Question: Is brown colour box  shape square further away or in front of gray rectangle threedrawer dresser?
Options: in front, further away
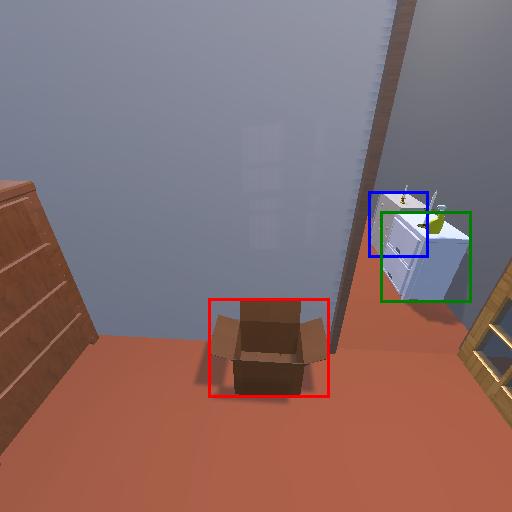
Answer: in front